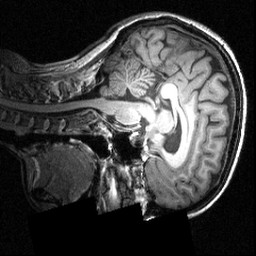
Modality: T1w
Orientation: sagittal
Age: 20
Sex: female
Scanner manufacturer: siemens
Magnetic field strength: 3.951 T
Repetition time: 1.5 s
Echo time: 0.00335 s